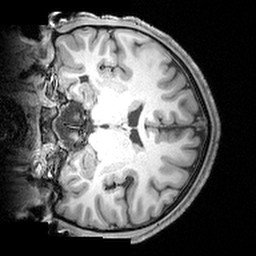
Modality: T1w
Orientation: coronal
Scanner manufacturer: siemens
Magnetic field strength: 3 T
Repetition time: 1.9 s
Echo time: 0.00397 s